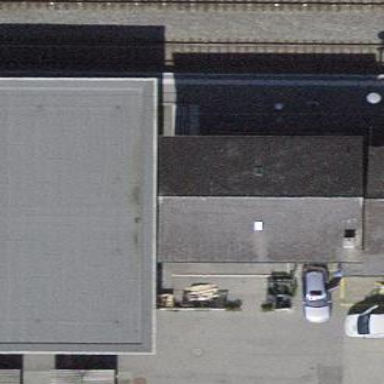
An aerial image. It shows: Train station building.